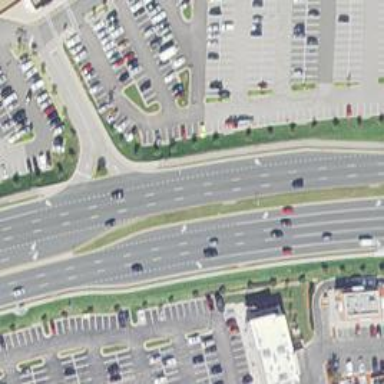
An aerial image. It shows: Expressway with asphalt surface. It is trunk highway with separate sidewalk.